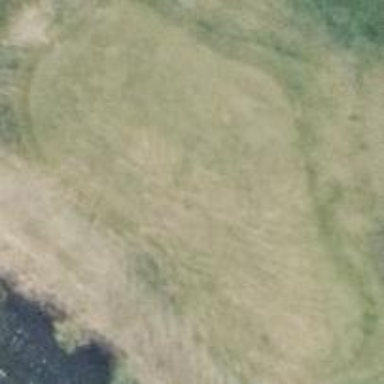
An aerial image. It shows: Golf green.